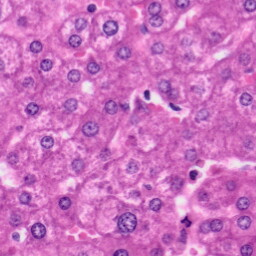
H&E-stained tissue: Liver